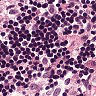
Metastatic tissue present: no